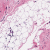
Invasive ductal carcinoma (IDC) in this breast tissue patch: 0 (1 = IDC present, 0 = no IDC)